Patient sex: F
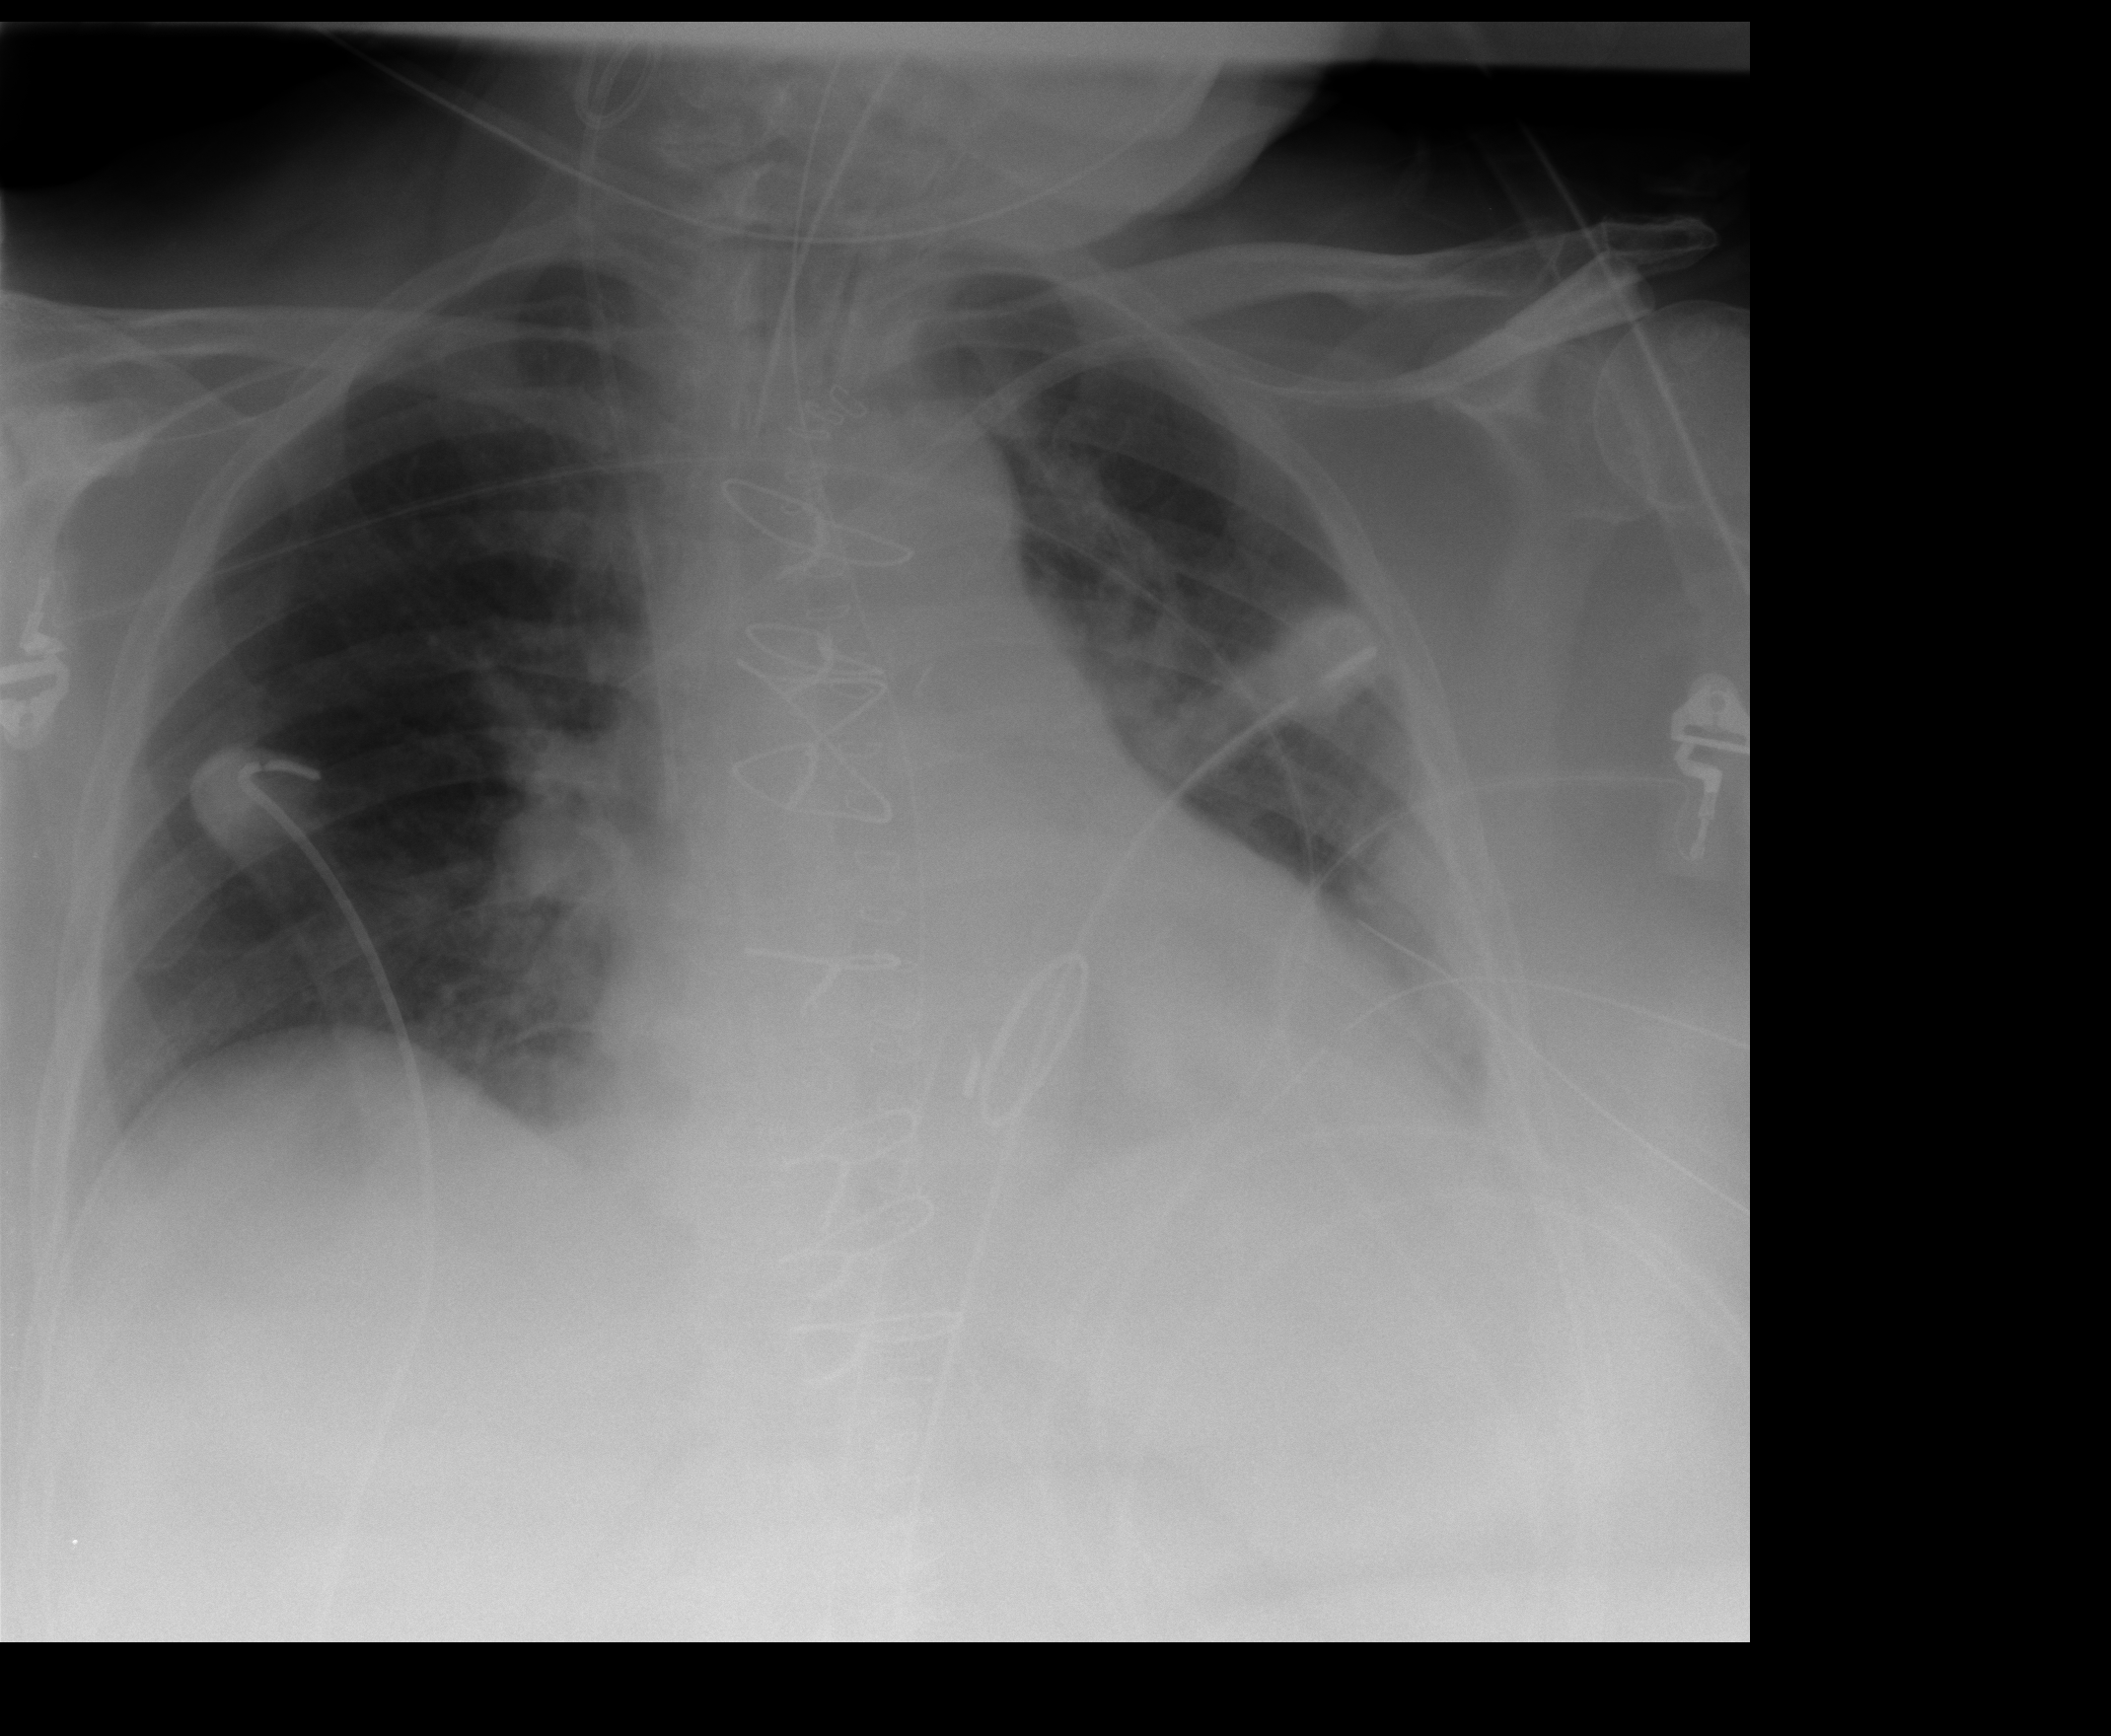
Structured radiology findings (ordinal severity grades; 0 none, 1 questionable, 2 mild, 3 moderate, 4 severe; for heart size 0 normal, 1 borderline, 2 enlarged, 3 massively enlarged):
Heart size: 2
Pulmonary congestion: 1
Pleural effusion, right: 0
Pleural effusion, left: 1
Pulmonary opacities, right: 1
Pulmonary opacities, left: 2
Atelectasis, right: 1
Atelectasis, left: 2